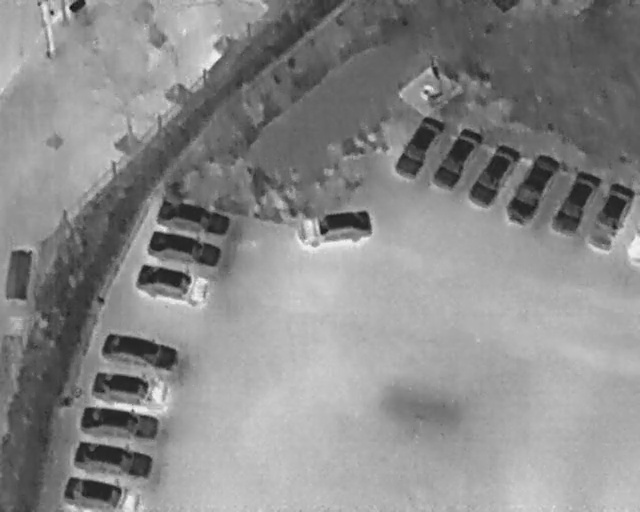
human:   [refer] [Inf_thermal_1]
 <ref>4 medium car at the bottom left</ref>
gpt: <box>[[13, 88, 18, 104, 2], [15, 81, 20, 98, 10], [16, 74, 21, 90, 6], [17, 67, 23, 83, 9]]</box>

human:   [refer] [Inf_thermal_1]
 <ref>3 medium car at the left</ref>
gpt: <box>[[19, 60, 24, 76, 13], [23, 47, 29, 63, 11], [26, 41, 31, 56, 13]]</box>

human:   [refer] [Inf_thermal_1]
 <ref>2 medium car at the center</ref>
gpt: <box>[[27, 34, 32, 50, 13], [49, 37, 54, 52, 173]]</box>

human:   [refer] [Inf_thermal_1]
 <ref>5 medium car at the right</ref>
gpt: <box>[[66, 27, 77, 33, 29], [71, 31, 82, 37, 30], [77, 34, 89, 40, 27], [84, 36, 95, 43, 27], [89, 39, 100, 45, 23]]</box>